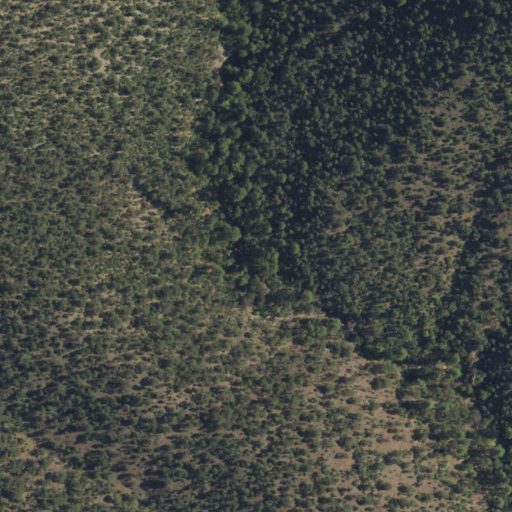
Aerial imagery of valley in New Mexico named Wild Cow Canyon containing evergreen forest and shrub